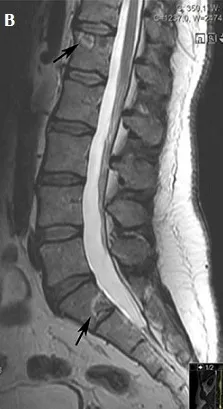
Gadolinium-enhanced T1-weighted.
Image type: radiology (mri)